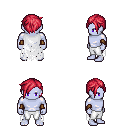
a pixel art fantasy rpg character, male body template, dark elf, purple skin, white tattered cape, white pants, ruby red pixie cut hairstyle, leather bracers, four views (front, back, left, right), 2x2 character sprite sheet, small pixel art, hard edges, no anti-aliasing